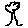
Label: tree